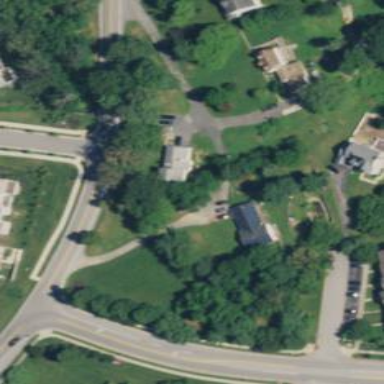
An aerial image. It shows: Driveway.